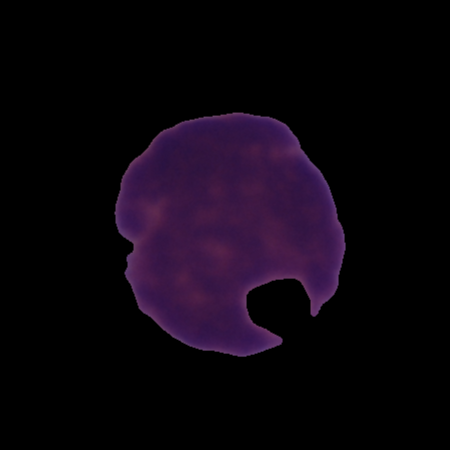
Label: cancer